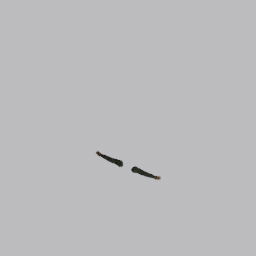
Label: people